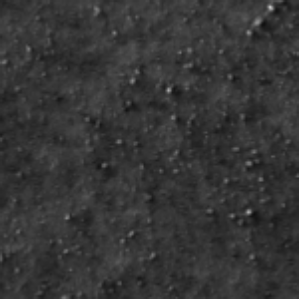
Label: frost